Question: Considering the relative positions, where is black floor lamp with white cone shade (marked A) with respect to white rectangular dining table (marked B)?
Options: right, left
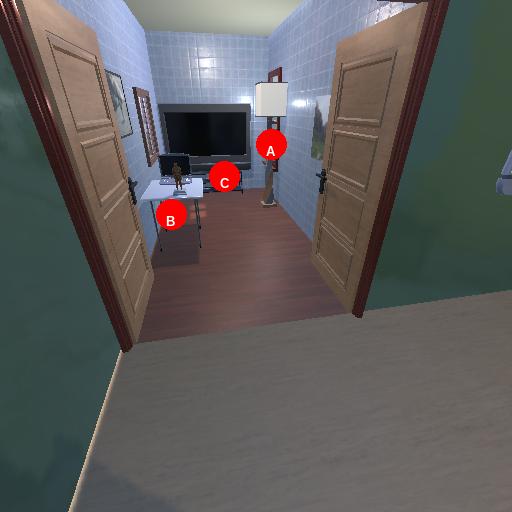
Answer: right